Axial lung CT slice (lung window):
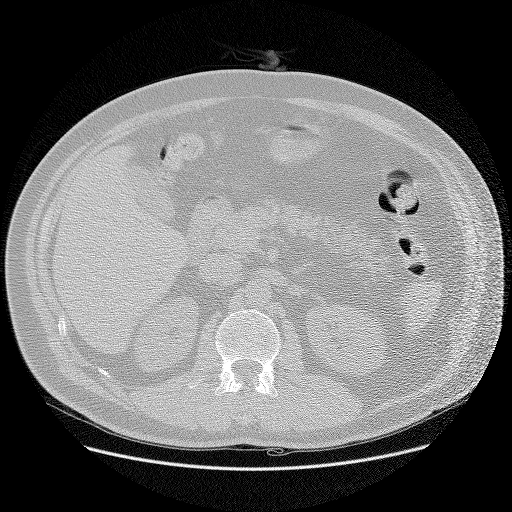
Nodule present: no